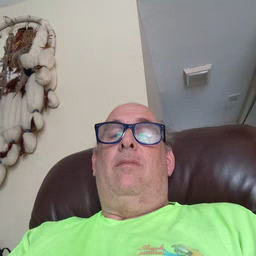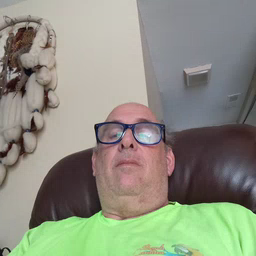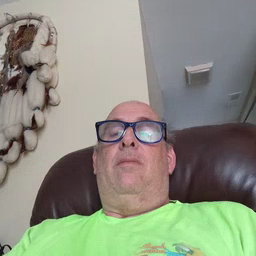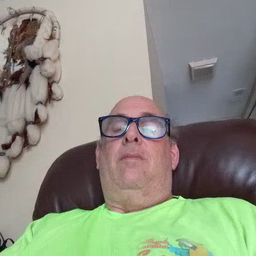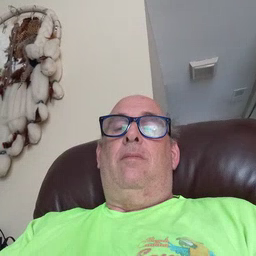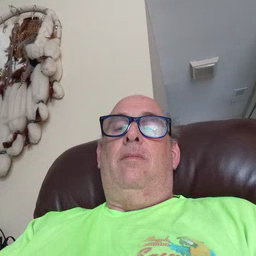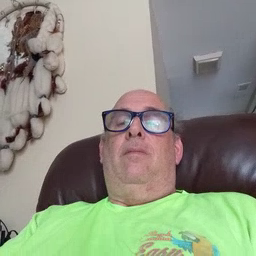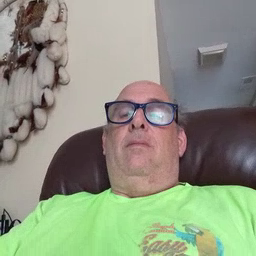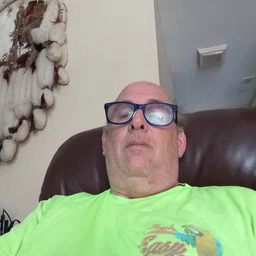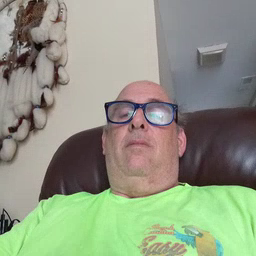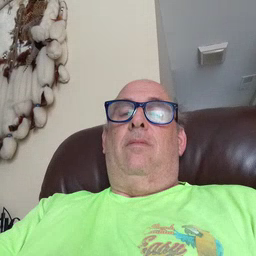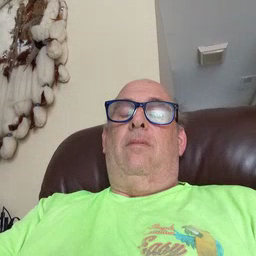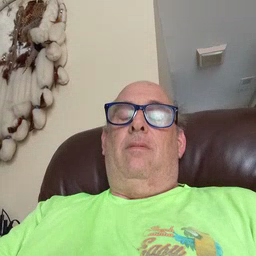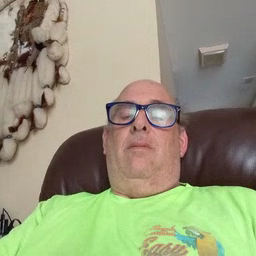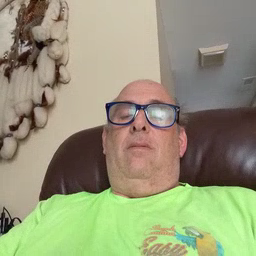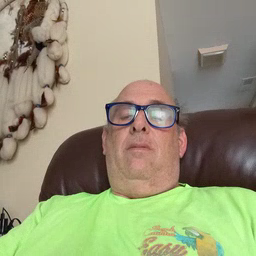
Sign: close